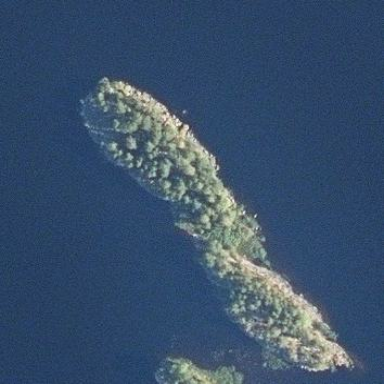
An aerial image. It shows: Islet surrounded by woodland.